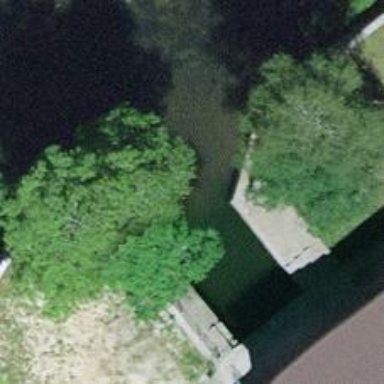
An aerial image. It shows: Canal.